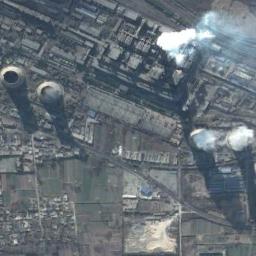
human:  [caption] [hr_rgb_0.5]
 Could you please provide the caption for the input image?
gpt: There are many buildings of different shapes next to the thermal power station .

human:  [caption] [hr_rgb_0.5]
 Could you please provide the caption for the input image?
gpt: The thermal power station is next to some buildings with white mist above .

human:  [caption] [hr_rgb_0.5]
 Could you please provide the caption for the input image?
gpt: In the thermal power station there are neatly planned plants and equipment, Four cooling towers and three steaming .

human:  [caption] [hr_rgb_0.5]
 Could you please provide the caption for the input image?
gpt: There are two thermal power stations at the top right of the picture, and the left one is emitting smoke .

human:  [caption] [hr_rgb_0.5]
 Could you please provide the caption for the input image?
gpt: There are many buildings and several chimneys on the thermal power station .